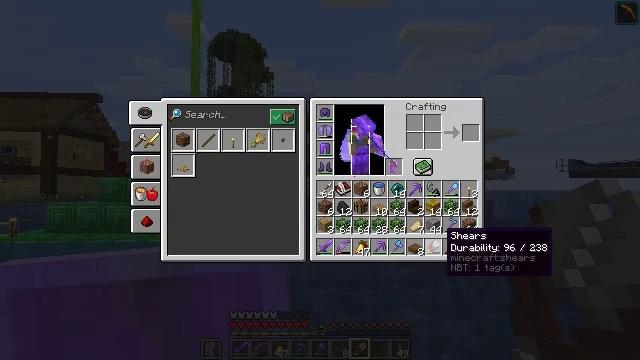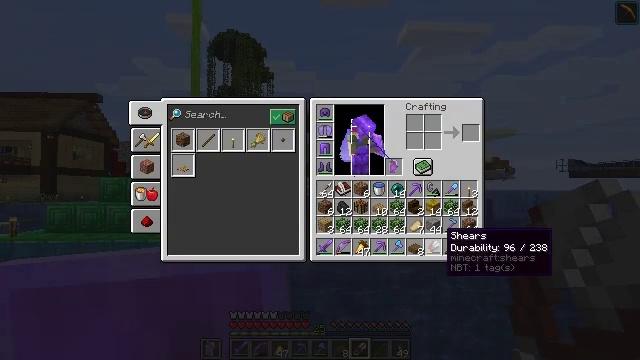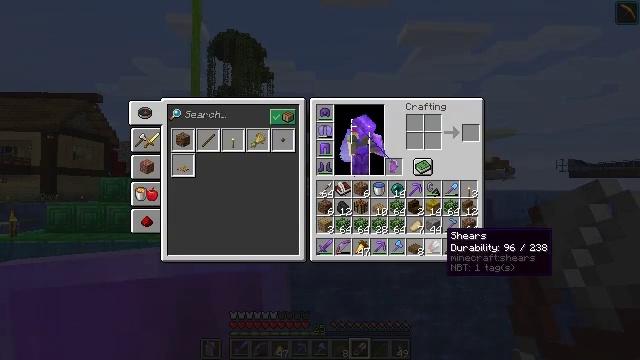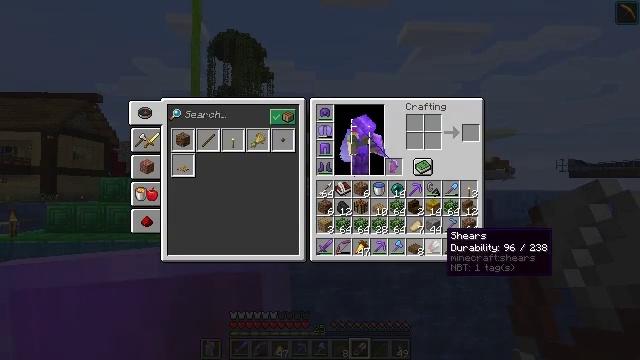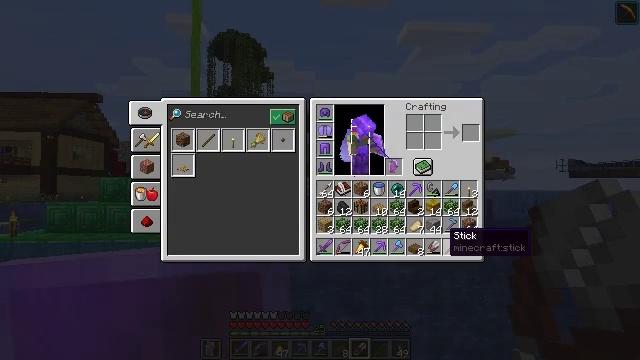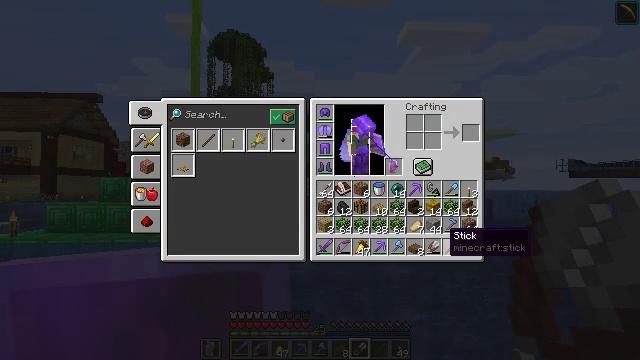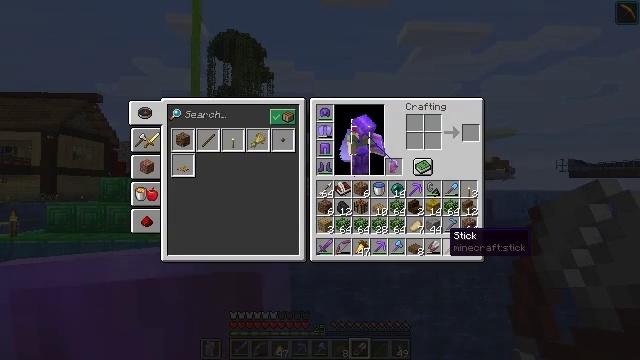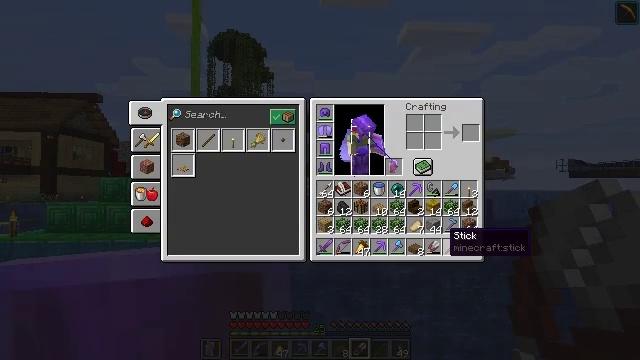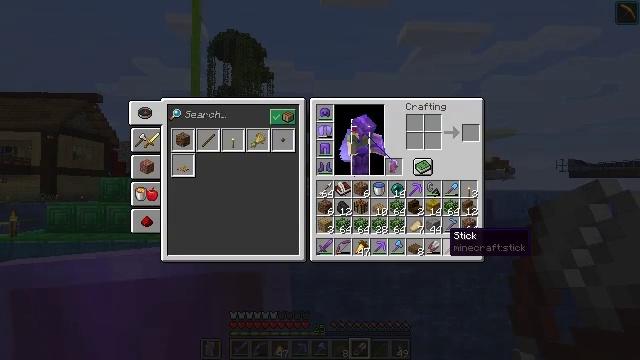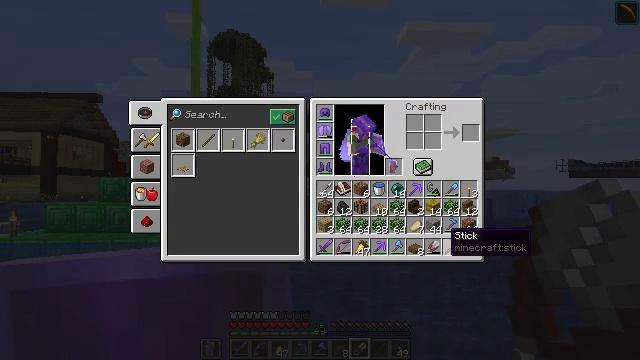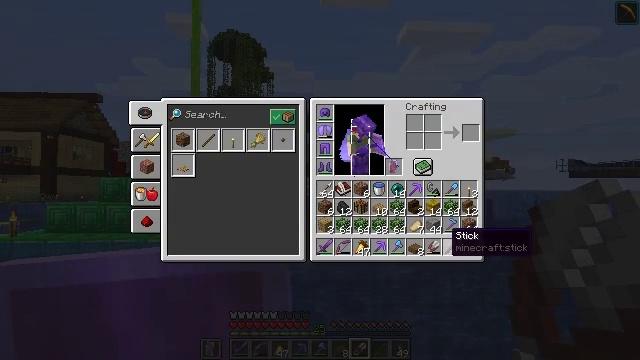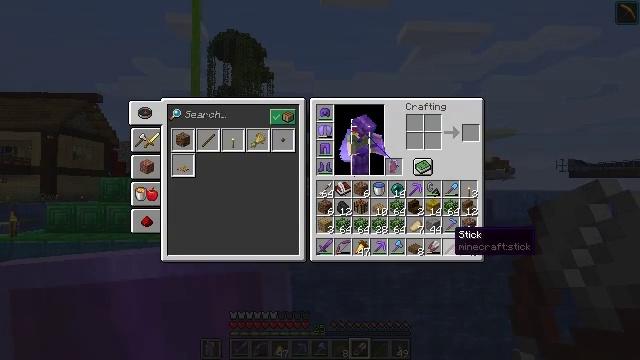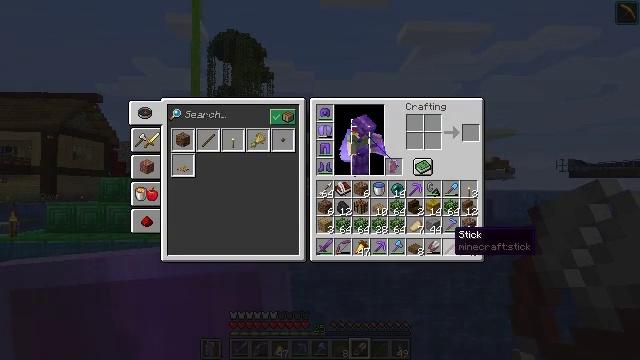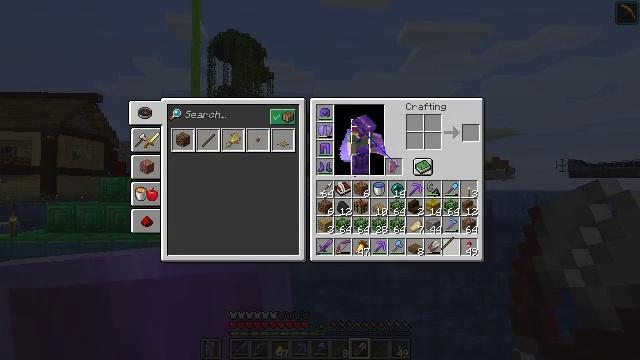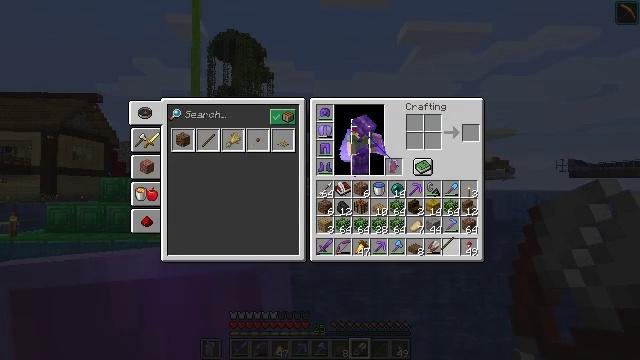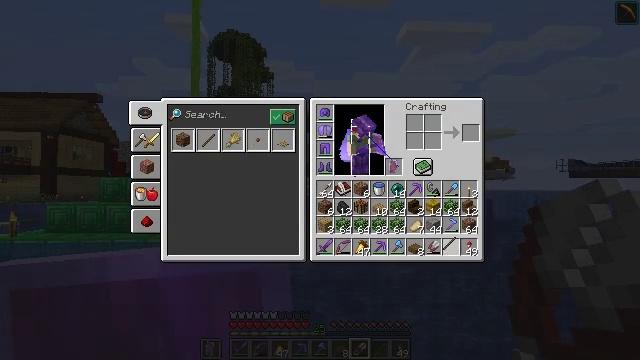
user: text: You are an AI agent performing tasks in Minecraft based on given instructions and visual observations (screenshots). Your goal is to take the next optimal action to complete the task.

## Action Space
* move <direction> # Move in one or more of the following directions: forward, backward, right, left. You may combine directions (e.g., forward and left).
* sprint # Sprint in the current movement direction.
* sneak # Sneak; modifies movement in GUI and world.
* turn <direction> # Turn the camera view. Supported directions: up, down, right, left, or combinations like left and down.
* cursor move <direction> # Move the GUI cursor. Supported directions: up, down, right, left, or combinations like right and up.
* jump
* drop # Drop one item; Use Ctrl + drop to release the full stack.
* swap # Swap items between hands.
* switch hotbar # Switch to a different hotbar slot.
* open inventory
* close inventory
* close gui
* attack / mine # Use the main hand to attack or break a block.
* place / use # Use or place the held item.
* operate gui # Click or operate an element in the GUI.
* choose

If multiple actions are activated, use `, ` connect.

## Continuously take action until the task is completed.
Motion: motion action
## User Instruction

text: Break oak leaves from the trees.
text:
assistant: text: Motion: no_op
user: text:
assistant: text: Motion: no_op
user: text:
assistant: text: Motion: no_op
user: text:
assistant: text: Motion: no_op
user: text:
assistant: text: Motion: no_op
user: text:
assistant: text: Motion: no_op
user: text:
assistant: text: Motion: no_op
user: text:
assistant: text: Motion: no_op
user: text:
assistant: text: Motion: no_op
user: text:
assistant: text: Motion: no_op
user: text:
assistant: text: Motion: no_op
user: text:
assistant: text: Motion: no_op
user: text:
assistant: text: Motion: operate gui
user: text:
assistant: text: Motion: operate gui
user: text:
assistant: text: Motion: operate gui
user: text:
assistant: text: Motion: cursor move right and up
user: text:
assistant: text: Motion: cursor move right and up
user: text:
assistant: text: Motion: cursor move right and up
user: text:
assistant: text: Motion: operate gui
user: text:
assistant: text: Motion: operate gui
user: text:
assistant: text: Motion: operate gui
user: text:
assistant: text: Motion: no_op
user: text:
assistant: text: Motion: close gui
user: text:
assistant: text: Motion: no_op
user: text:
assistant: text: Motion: no_op
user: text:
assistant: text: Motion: no_op
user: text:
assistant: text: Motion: no_op
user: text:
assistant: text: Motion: turn right
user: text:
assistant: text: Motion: turn right
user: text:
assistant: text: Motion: turn right and down